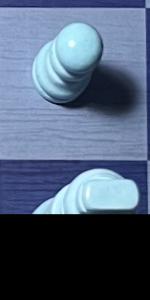
Label: King_White